Aerial crown-view tile of a tropical tree (Barro Colorado Island, Panama), acquired 20250317:
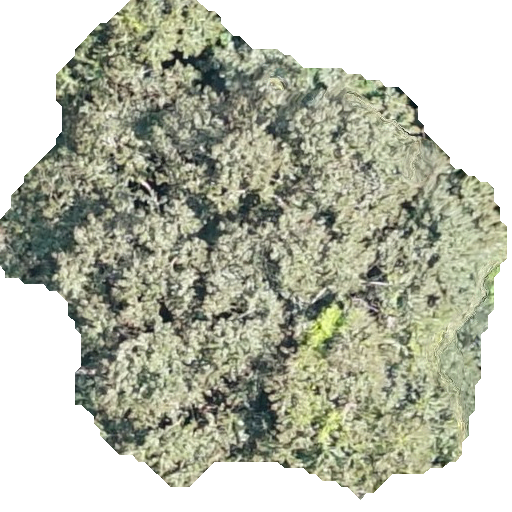
Species: Luehea seemannii
GBIF accepted scientific name: Luehea seemannii
Crown area: 259.53 m²